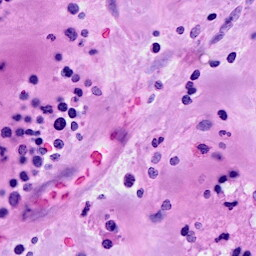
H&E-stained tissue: Breast